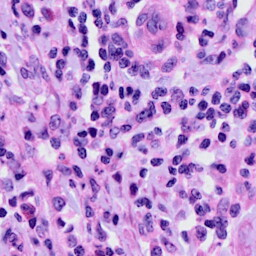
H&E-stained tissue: Cervix